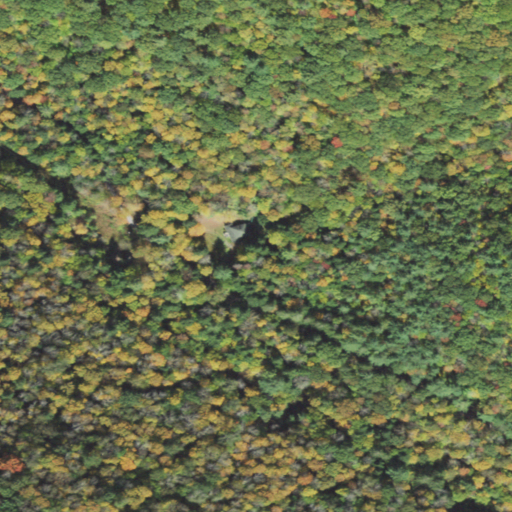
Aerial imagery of valley in Pennsylvania named Williams Hollow containing mixed forest, deciduous forest, evergreen forest, open development, and low intensity development